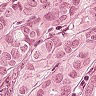
Metastatic tissue present: yes